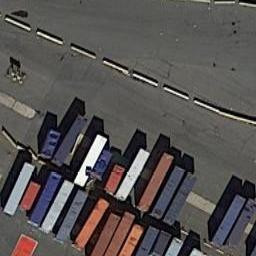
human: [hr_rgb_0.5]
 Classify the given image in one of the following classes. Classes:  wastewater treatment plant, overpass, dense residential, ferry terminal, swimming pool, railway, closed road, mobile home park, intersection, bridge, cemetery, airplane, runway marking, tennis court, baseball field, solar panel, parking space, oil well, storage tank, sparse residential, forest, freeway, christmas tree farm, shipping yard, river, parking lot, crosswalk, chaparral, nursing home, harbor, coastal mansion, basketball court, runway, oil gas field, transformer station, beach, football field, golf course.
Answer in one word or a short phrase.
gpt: shipping yard